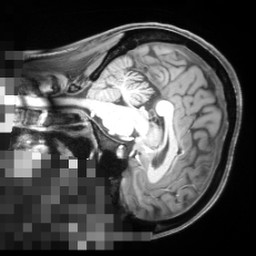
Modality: T1w
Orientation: sagittal
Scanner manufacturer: siemens
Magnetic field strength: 3 T
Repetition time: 2.55 s